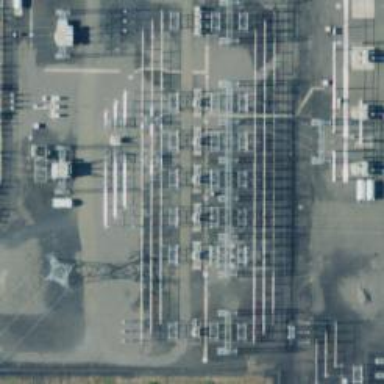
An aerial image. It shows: Outdoor switch for power.